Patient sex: F
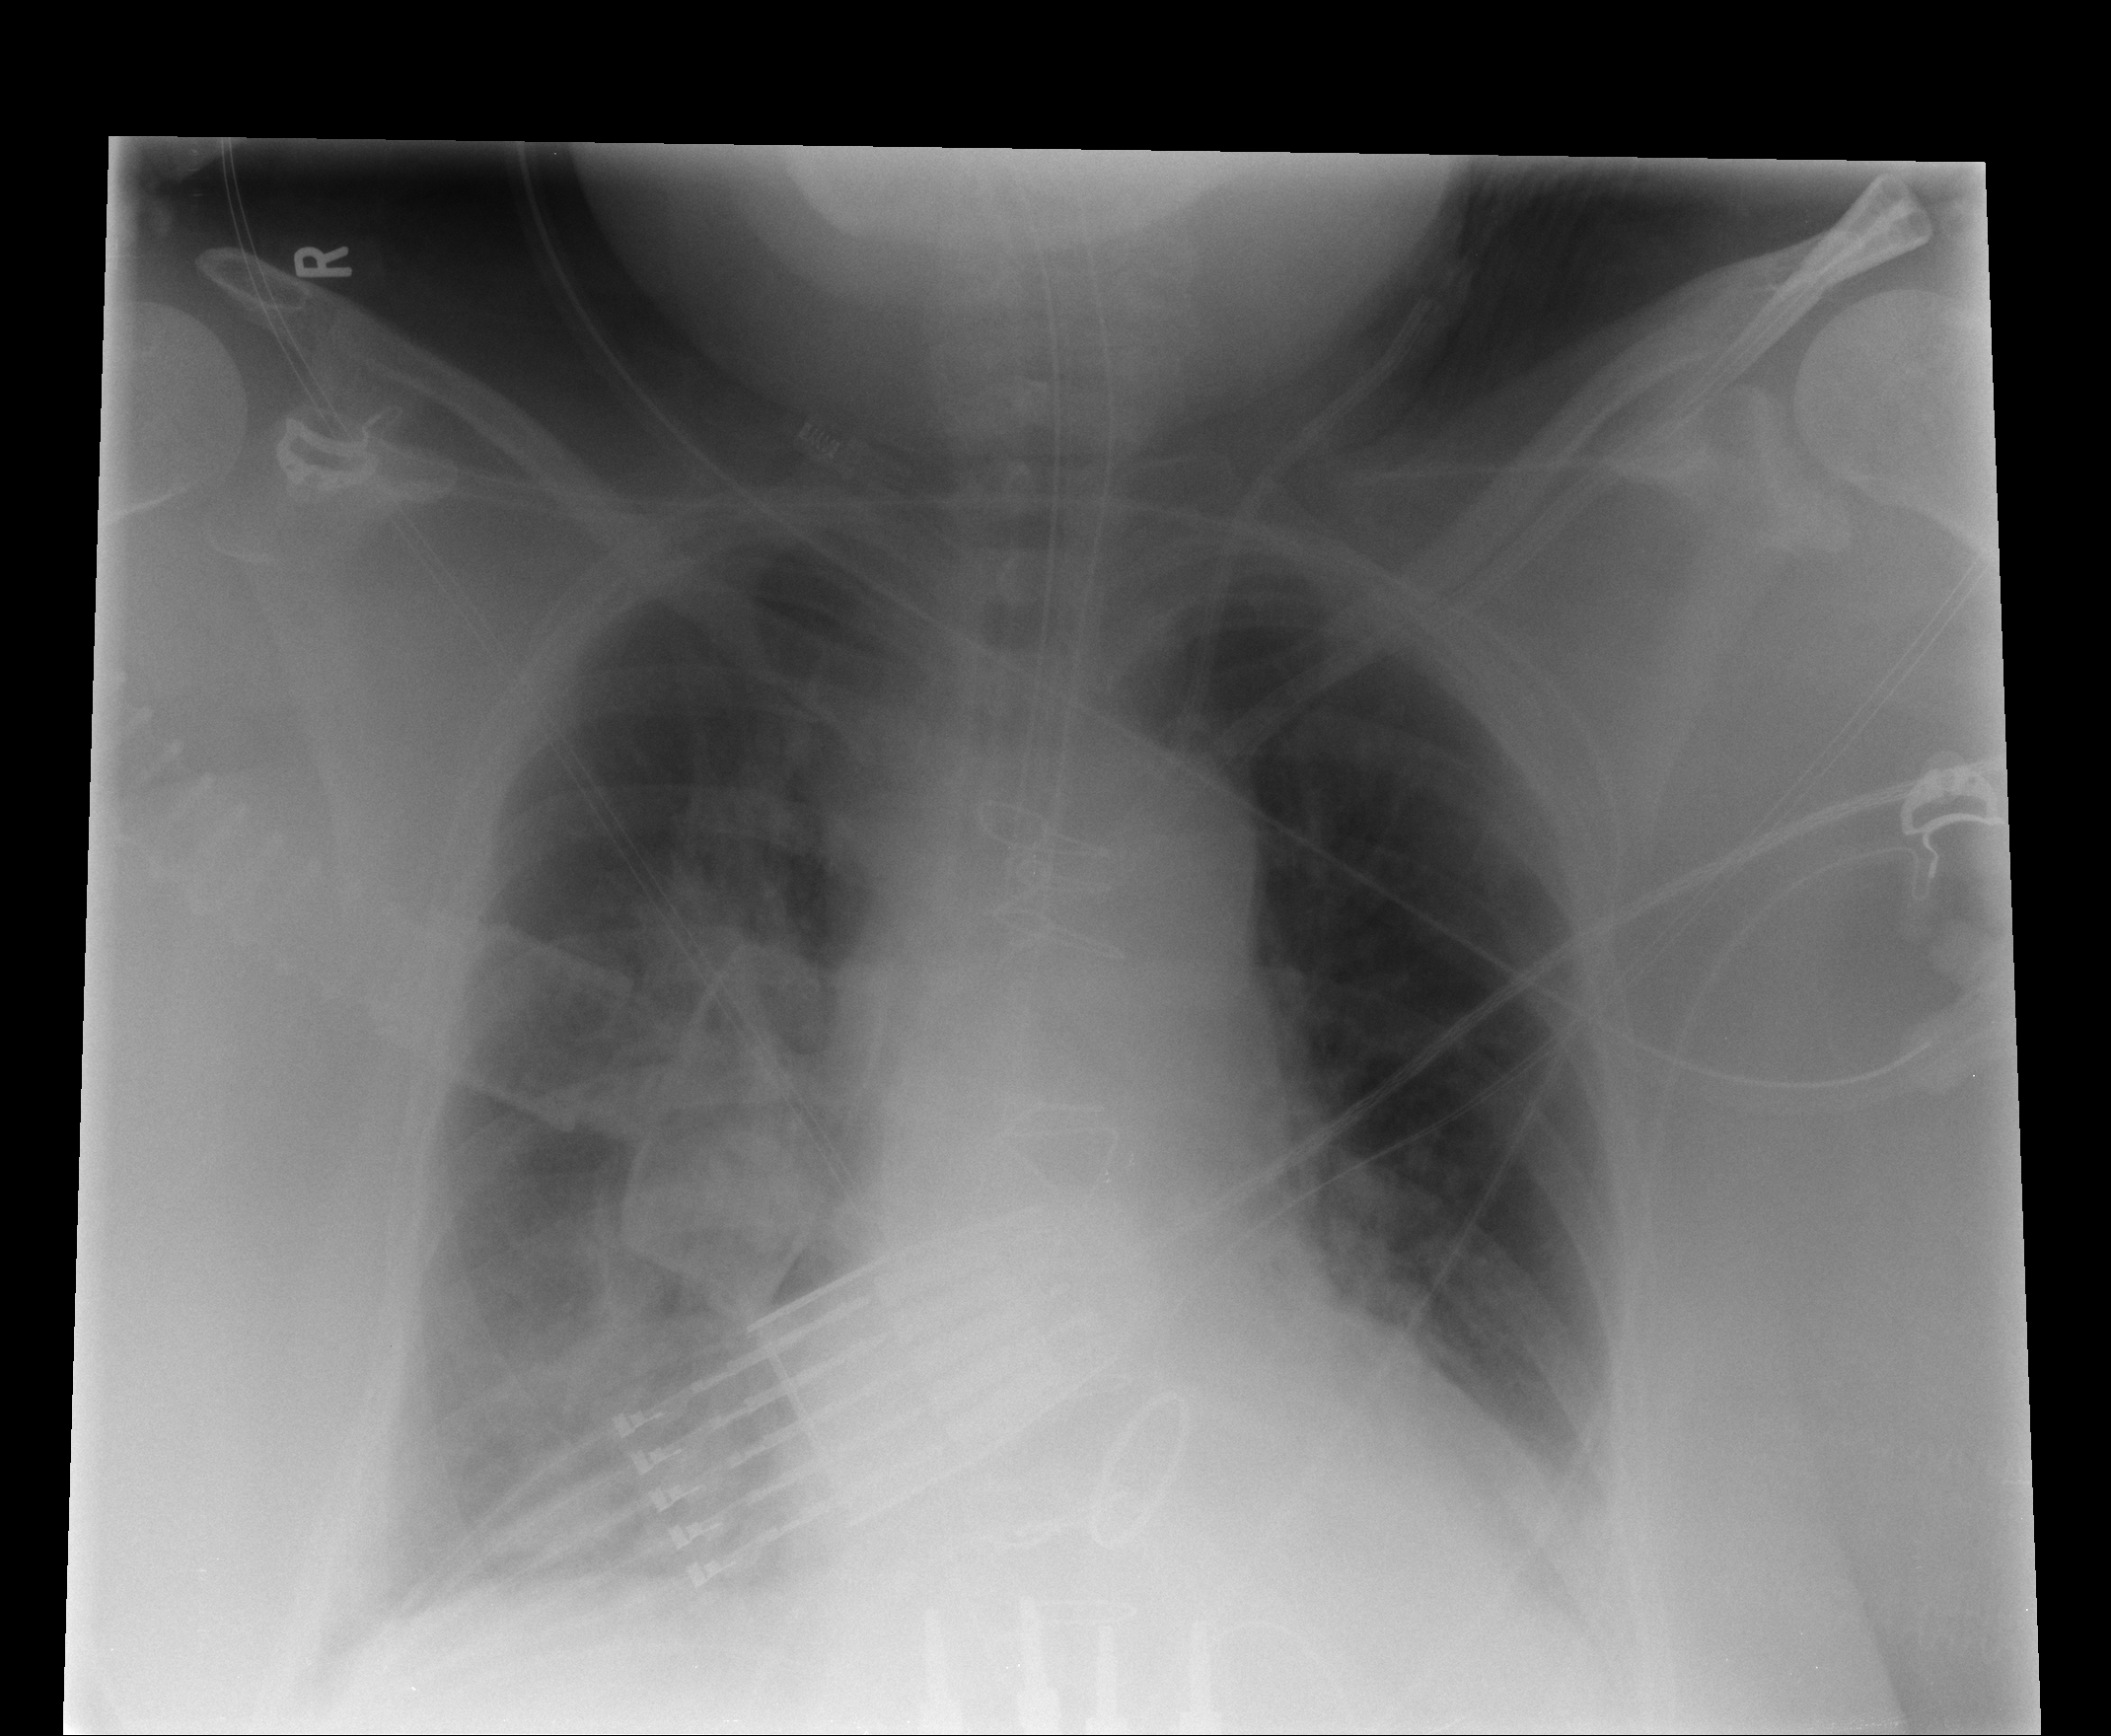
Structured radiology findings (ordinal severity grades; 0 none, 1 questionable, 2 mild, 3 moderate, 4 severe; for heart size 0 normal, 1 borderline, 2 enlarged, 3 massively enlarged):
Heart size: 2
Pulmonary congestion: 2
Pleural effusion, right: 2
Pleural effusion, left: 2
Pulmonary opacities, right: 2
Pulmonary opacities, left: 2
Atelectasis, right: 2
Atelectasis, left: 2